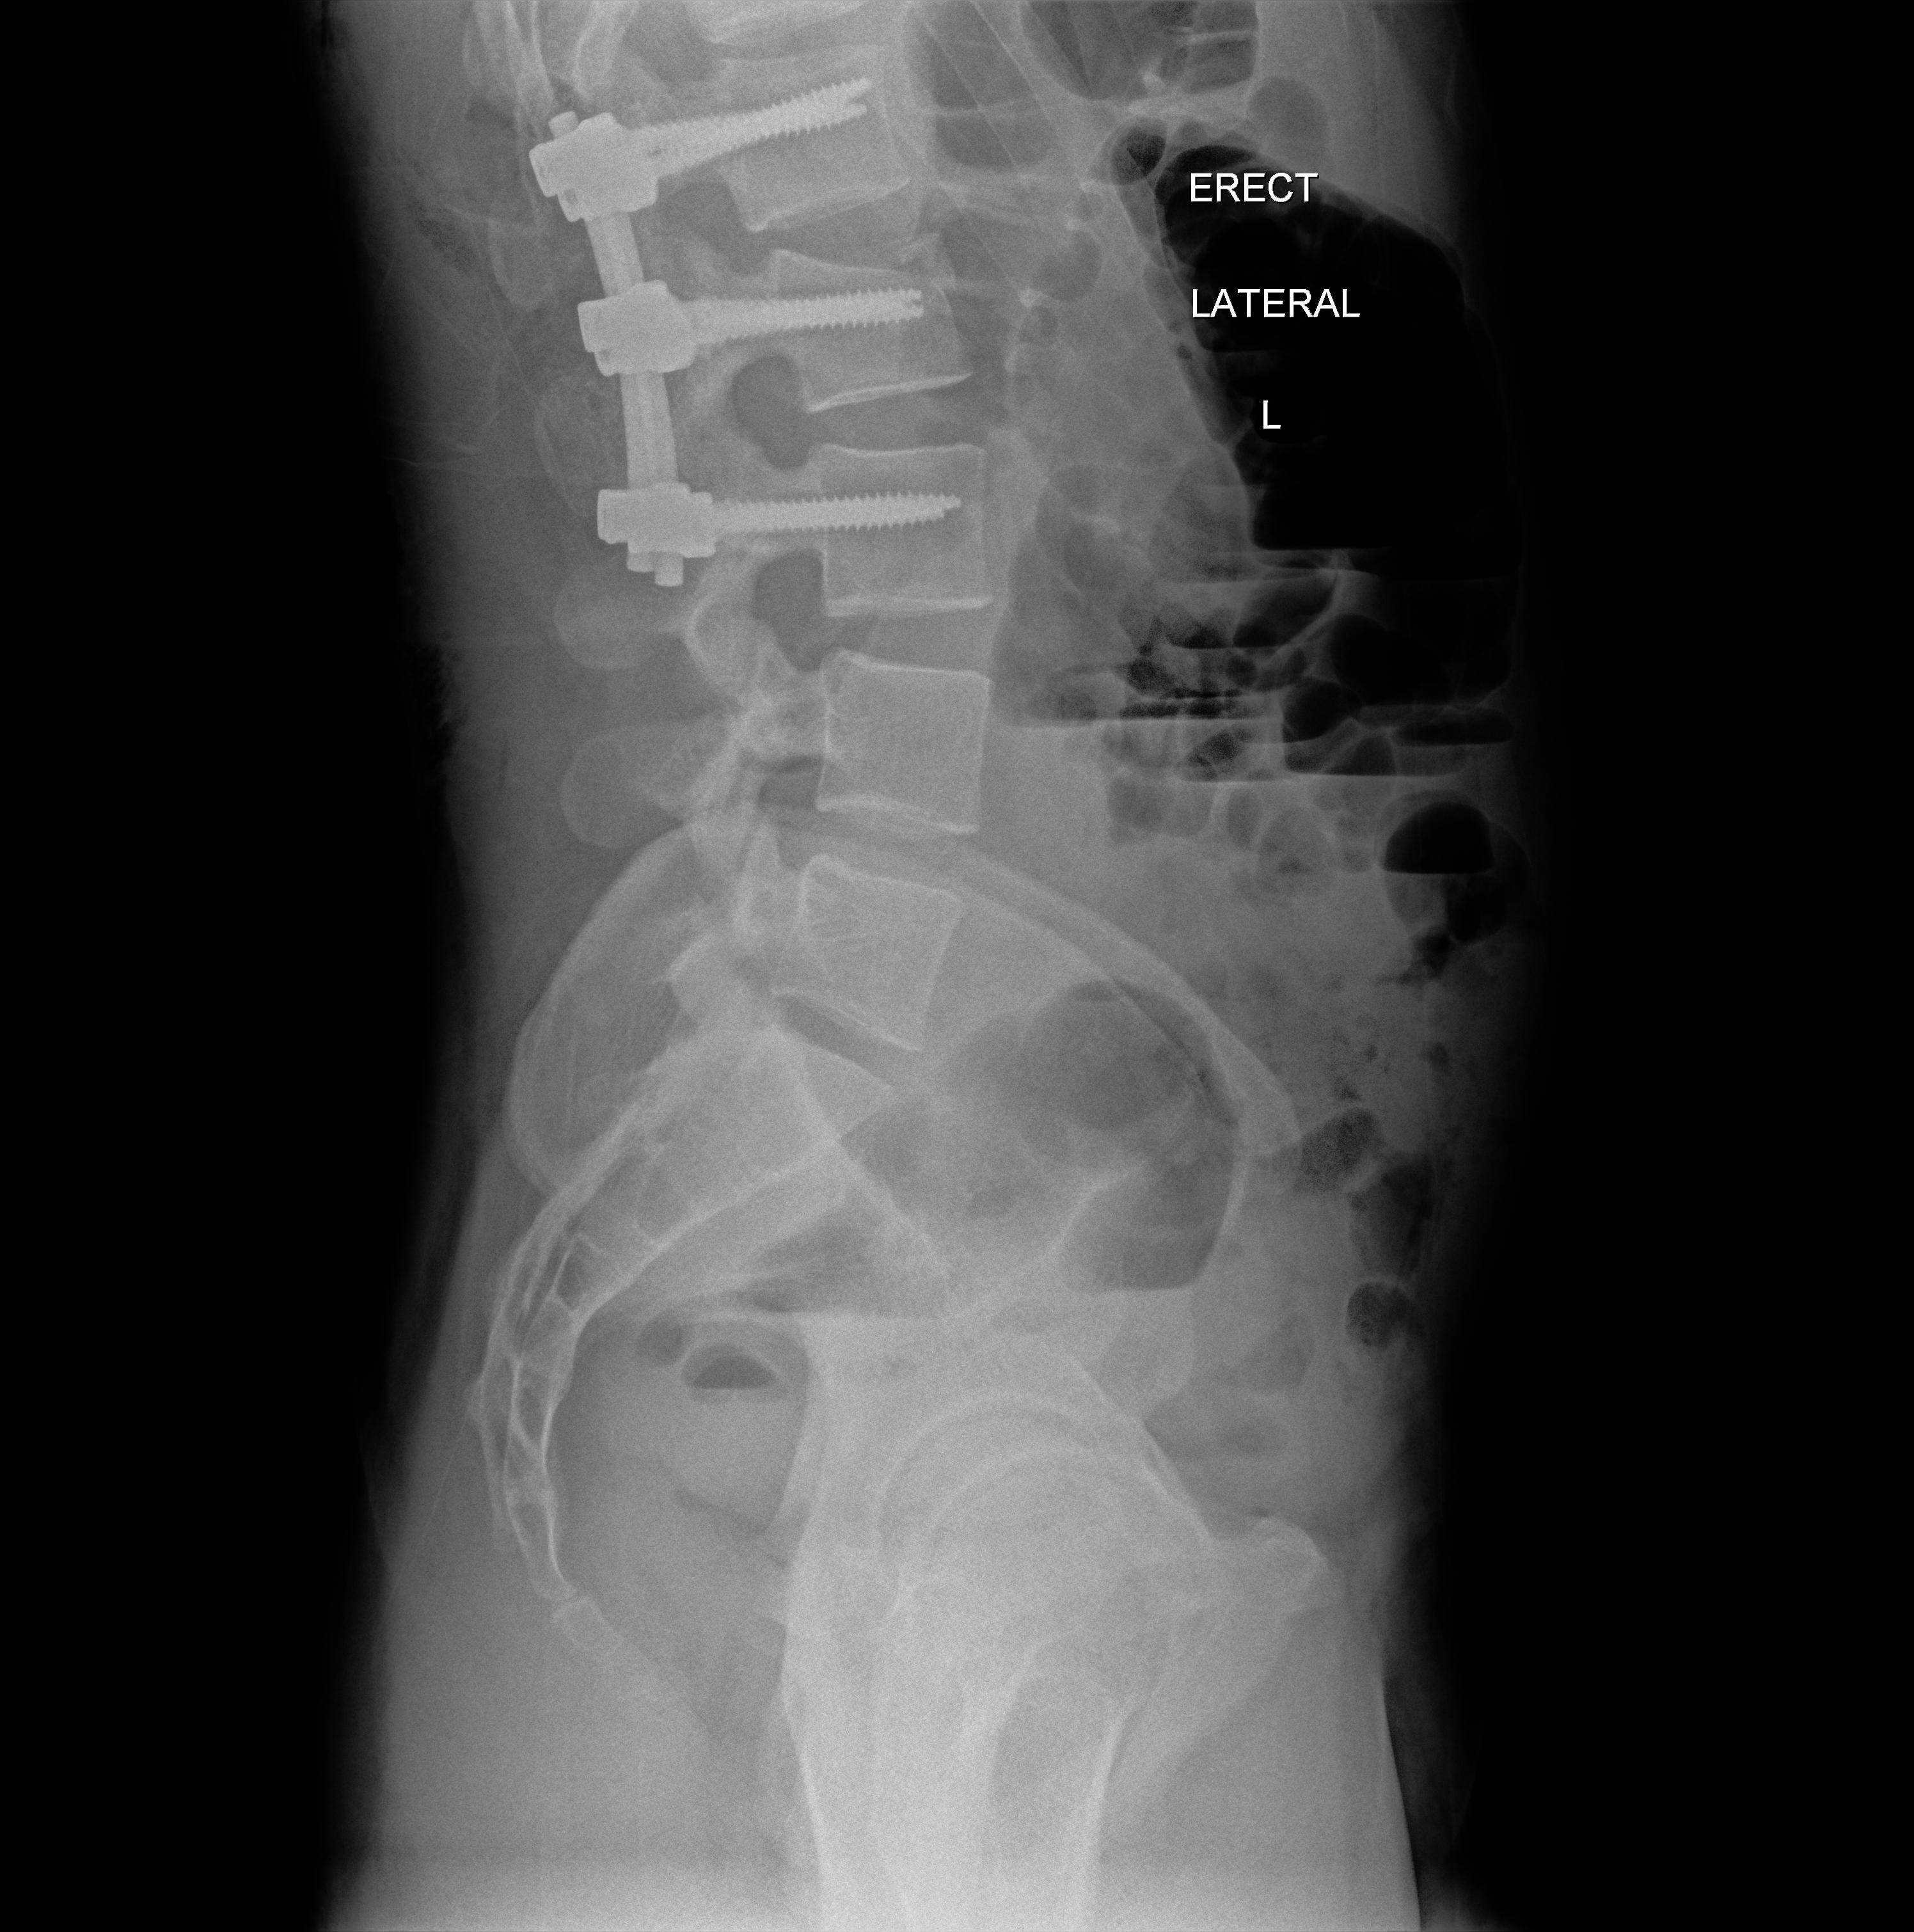
View: LATERAL